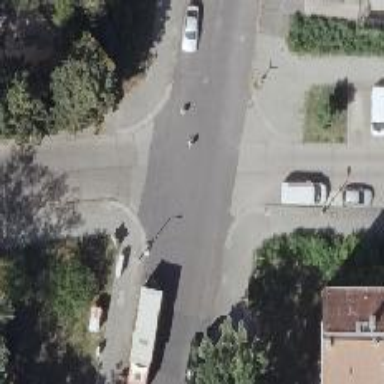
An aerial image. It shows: Unmarked crossing on the road.